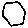
Label: hexagon